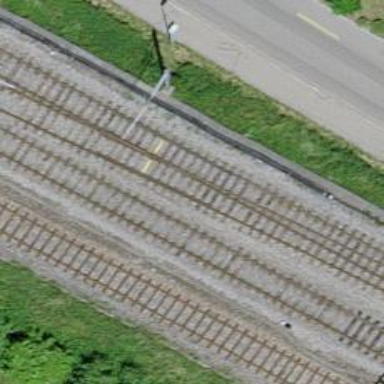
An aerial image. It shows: Single railway track with electrification through contact line.